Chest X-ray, PA view. Patient: 25 years old, sex M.
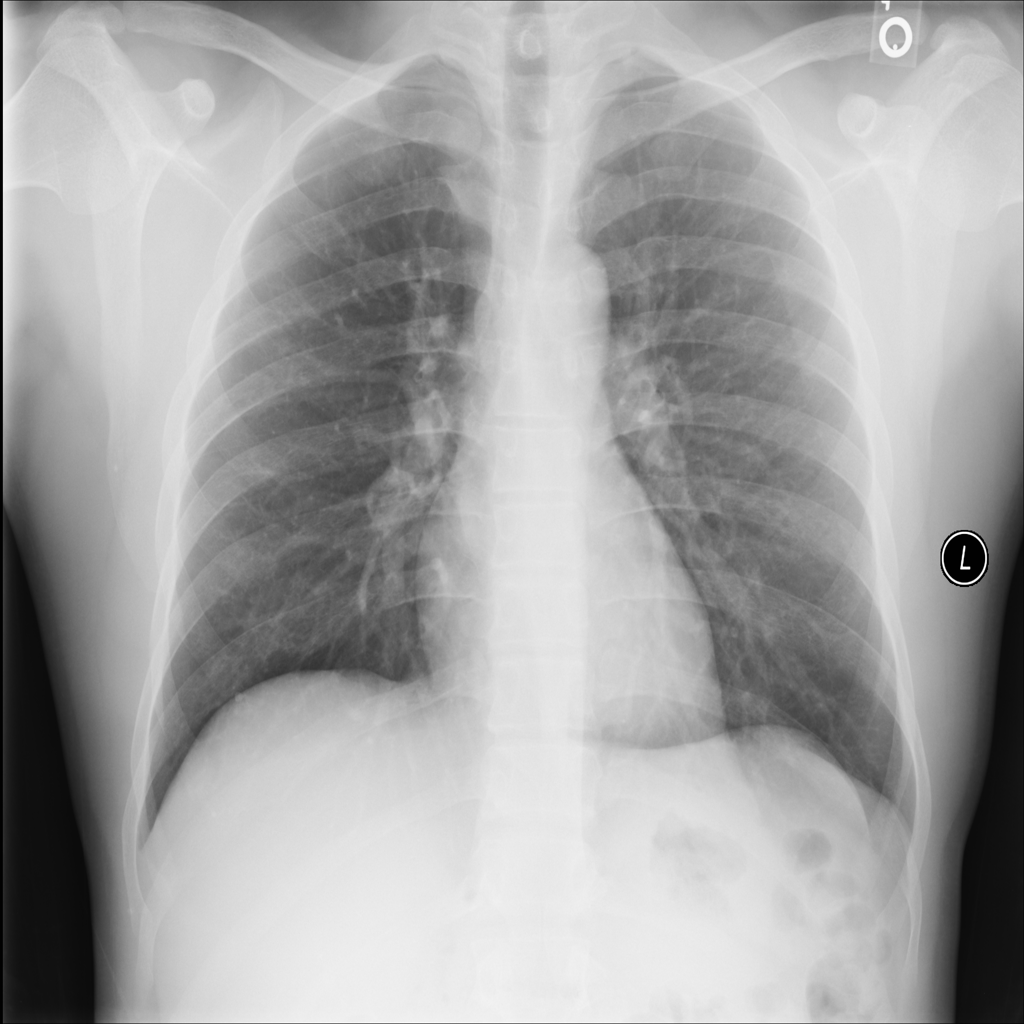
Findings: No Finding